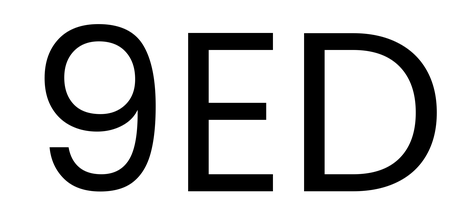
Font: Poppins-Regular